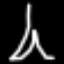
Label: The Eiffel Tower